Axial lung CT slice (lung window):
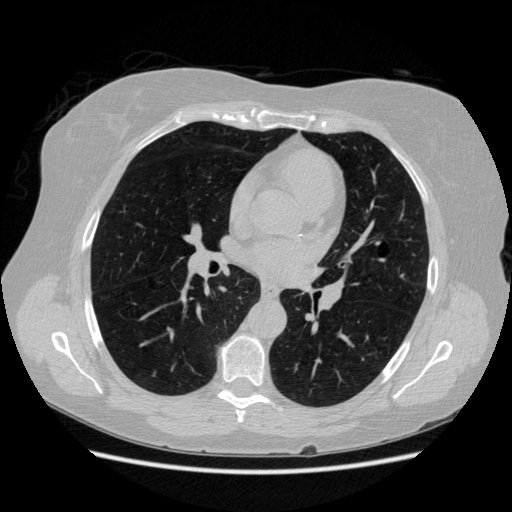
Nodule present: no